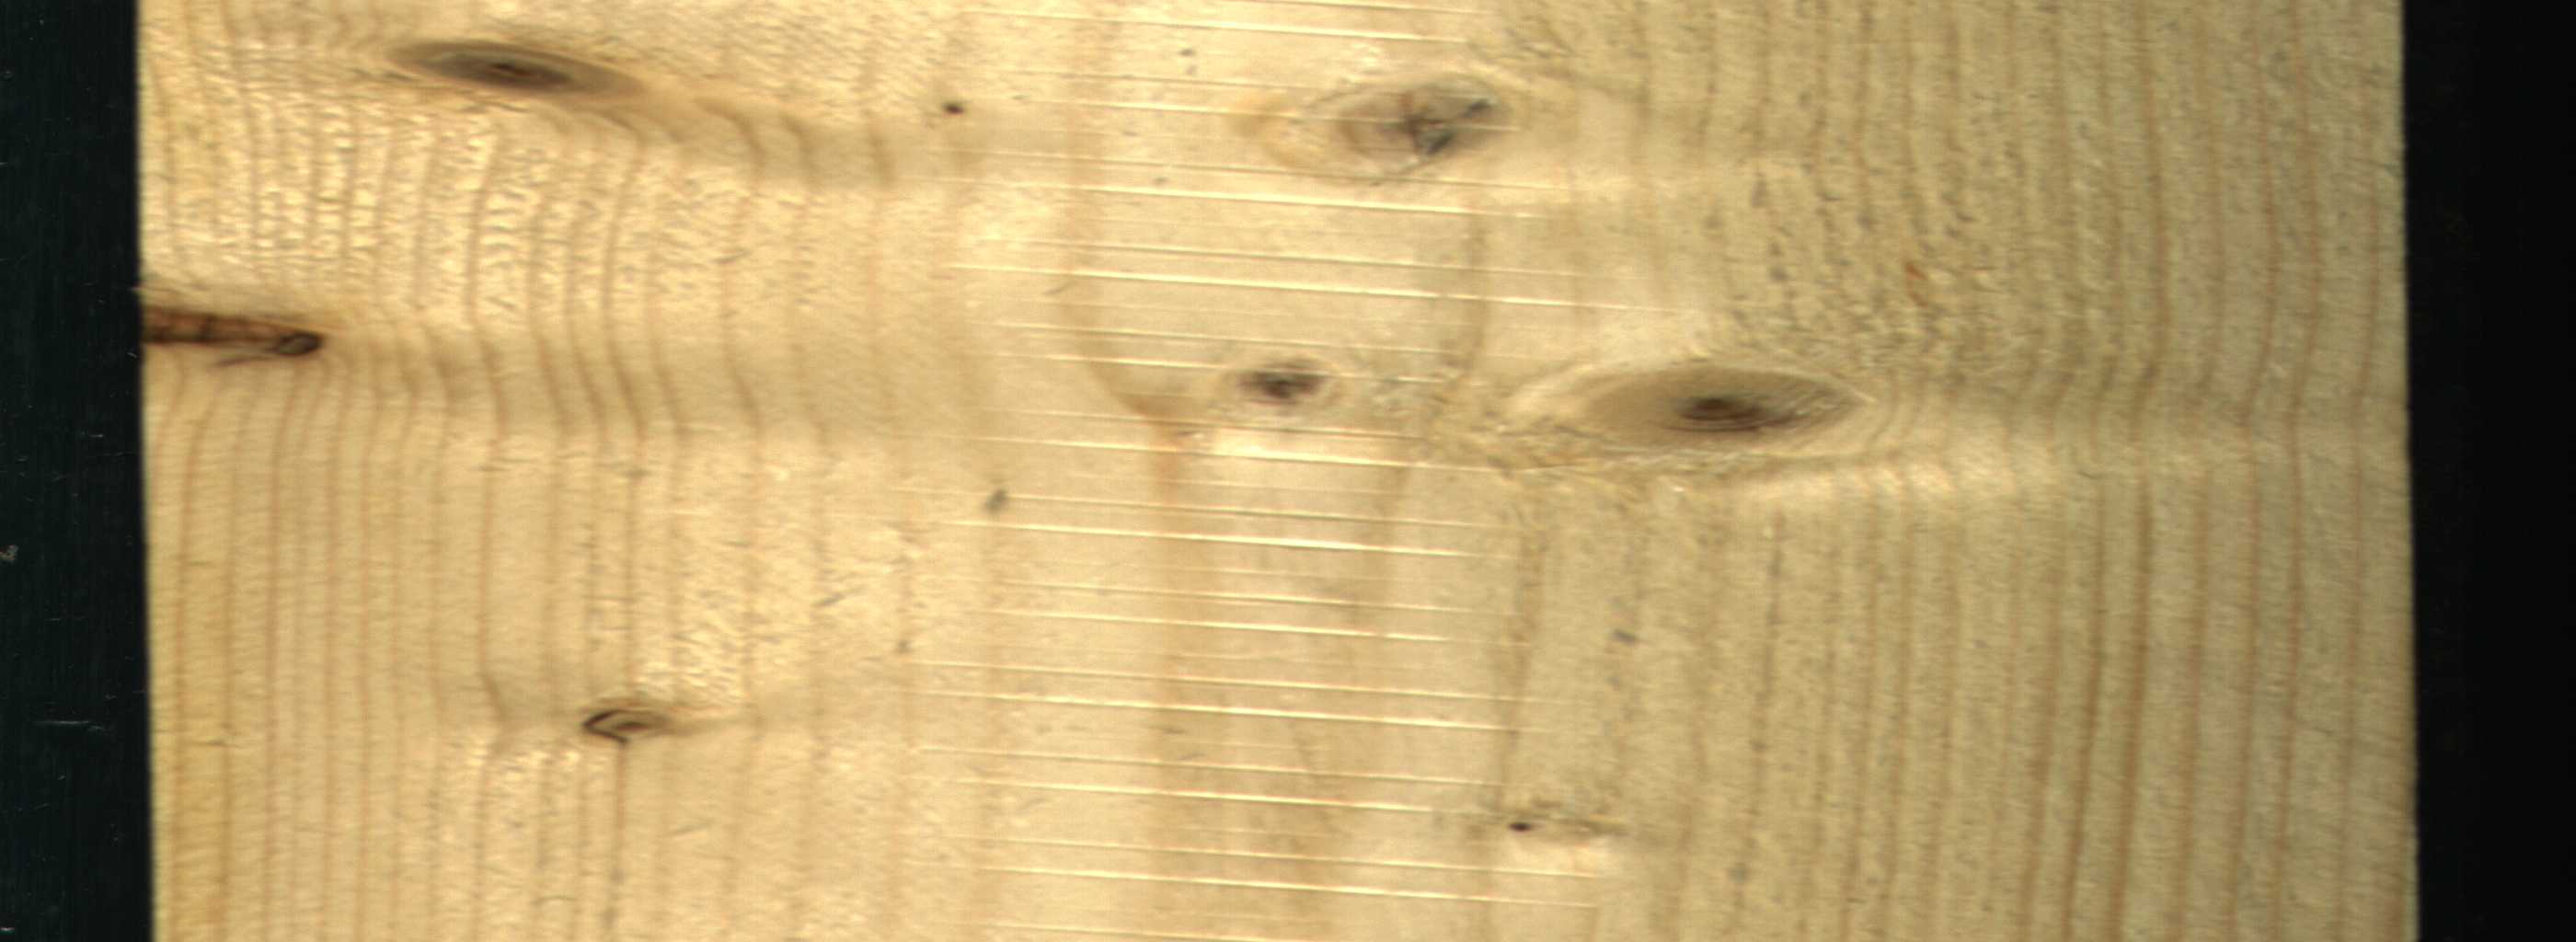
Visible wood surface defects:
Dead_Knot
Live_Knot
Live_Knot
Live_Knot
Live_Knot
Live_Knot